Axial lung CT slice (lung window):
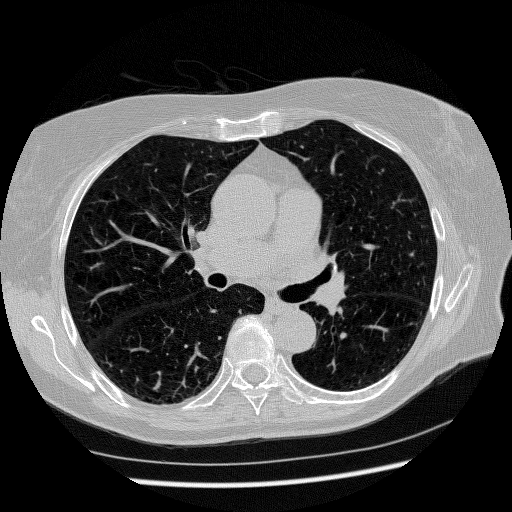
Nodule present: no